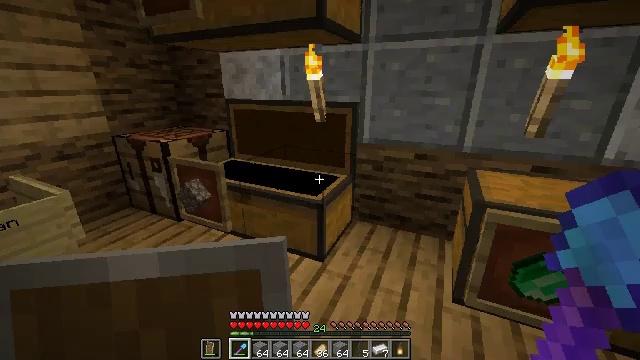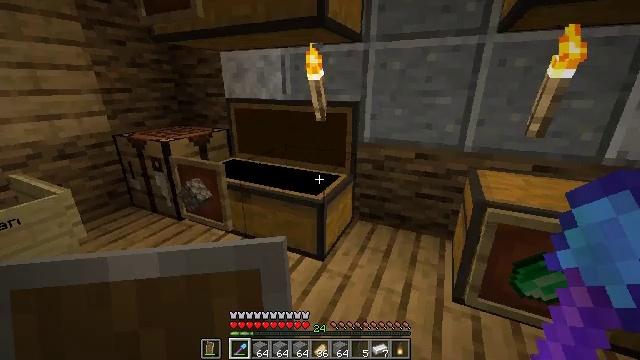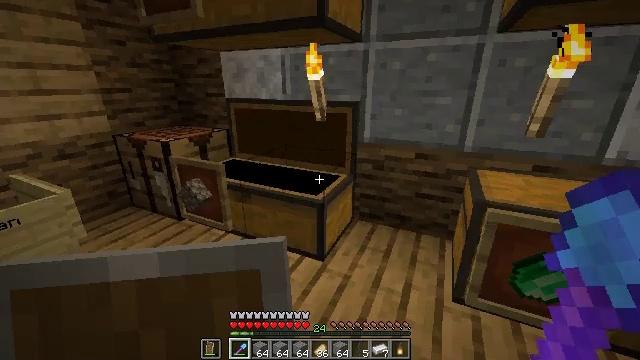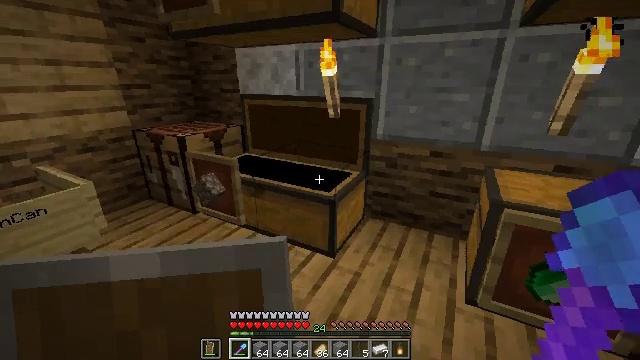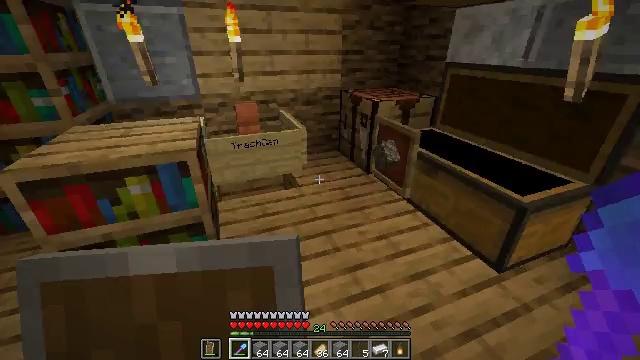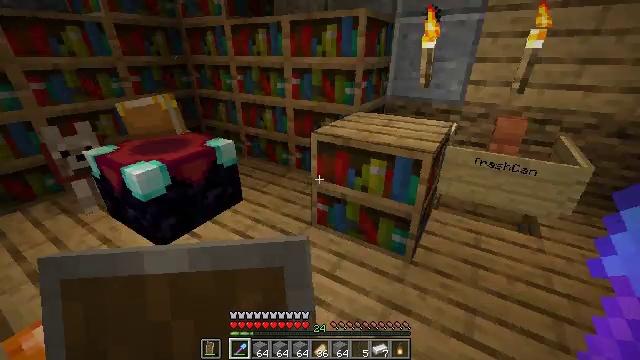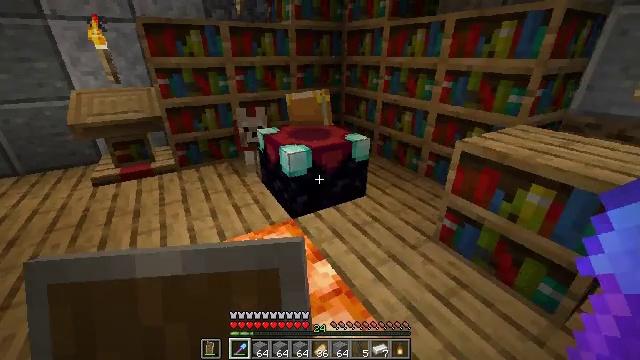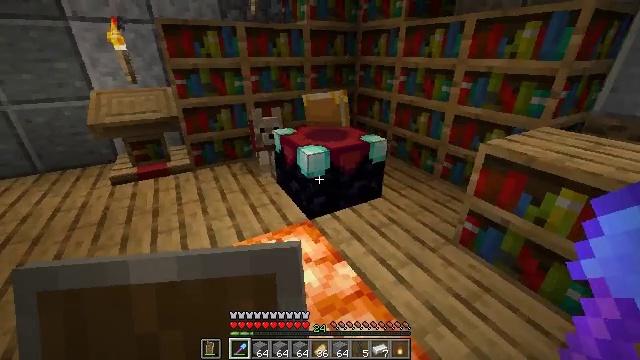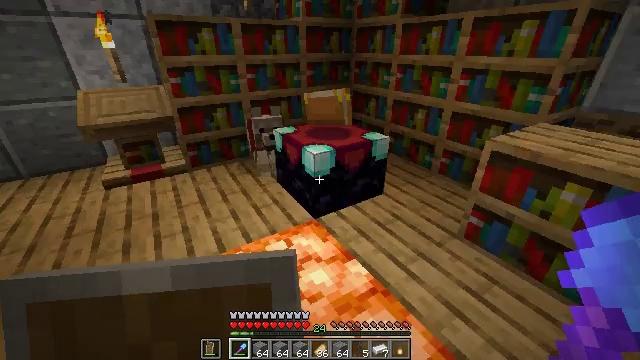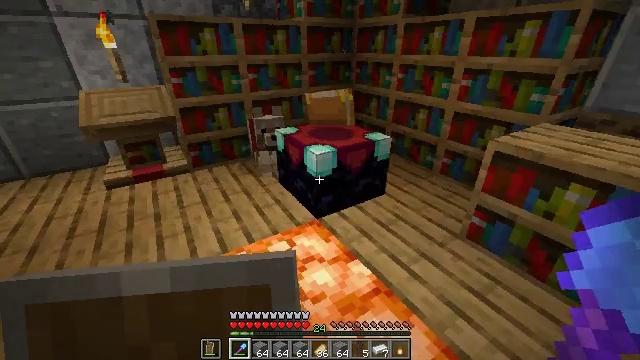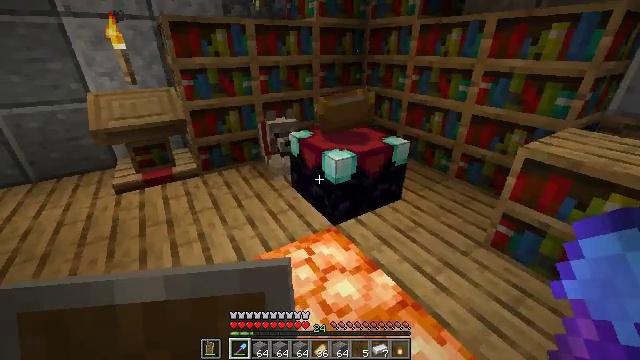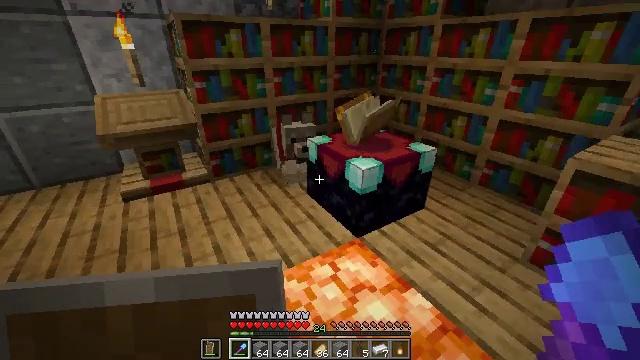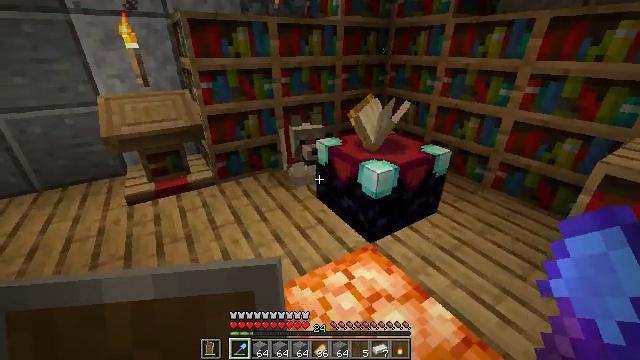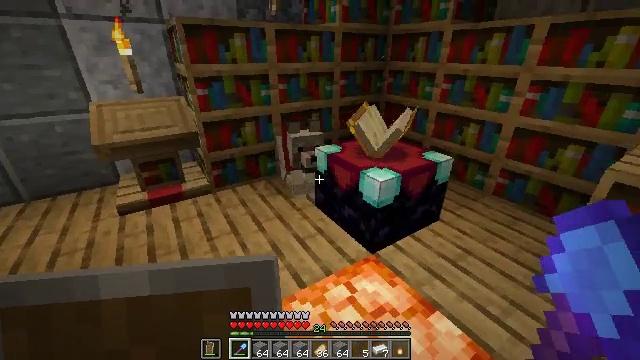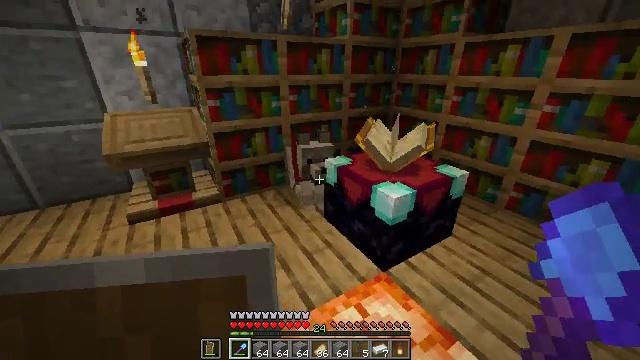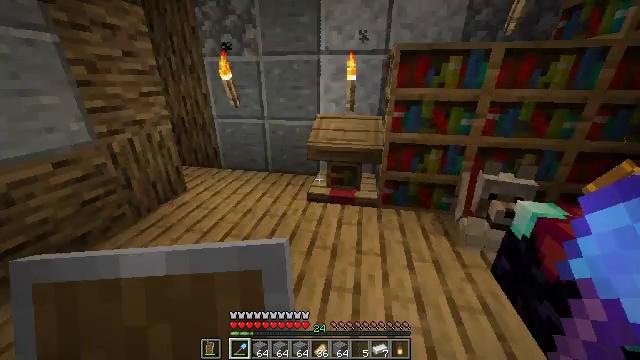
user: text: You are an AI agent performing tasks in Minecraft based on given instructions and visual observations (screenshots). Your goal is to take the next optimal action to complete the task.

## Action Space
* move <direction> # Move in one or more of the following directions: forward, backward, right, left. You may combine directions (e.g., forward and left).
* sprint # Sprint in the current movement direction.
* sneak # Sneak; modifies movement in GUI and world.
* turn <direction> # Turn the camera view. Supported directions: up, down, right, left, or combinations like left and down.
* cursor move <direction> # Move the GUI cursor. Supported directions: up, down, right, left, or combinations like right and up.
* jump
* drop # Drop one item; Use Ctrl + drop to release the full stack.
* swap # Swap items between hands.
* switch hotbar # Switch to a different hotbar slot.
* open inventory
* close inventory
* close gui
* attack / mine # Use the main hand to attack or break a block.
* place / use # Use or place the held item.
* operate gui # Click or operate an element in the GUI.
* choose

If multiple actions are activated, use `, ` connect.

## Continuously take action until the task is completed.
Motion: motion action
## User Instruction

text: Craft polished diorite slab using polished diorite in a crafting table.
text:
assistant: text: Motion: close gui
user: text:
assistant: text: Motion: no_op
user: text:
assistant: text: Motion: turn left
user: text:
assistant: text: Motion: turn left and down
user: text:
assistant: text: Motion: turn left and up
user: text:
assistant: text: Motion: move left, turn left
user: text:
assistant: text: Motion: move left, turn left
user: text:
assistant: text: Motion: move left, turn right
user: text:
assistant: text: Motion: move forward and move left
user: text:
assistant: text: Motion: move forward and move left
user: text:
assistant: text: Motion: move forward and move left
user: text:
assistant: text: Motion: no_op
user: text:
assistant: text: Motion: move forward, turn up
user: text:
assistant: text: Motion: move forward, turn left and up
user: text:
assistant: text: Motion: move forward, turn left and up
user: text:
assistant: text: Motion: move forward, turn left and up
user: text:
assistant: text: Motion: move forward, turn left
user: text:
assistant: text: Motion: move forward, turn right and down
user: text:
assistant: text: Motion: move forward
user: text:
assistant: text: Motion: move forward
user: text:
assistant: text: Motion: move forward
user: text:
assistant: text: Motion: move forward, turn left and up
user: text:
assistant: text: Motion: move forward
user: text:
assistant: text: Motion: move forward
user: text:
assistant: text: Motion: move forward and move right, turn left
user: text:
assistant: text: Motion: move forward and move right, turn left
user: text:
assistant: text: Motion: move forward and move right, turn left
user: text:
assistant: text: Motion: move forward and move right, turn left
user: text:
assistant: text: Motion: move forward and move right, turn left
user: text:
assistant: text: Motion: move forward and move right, turn left